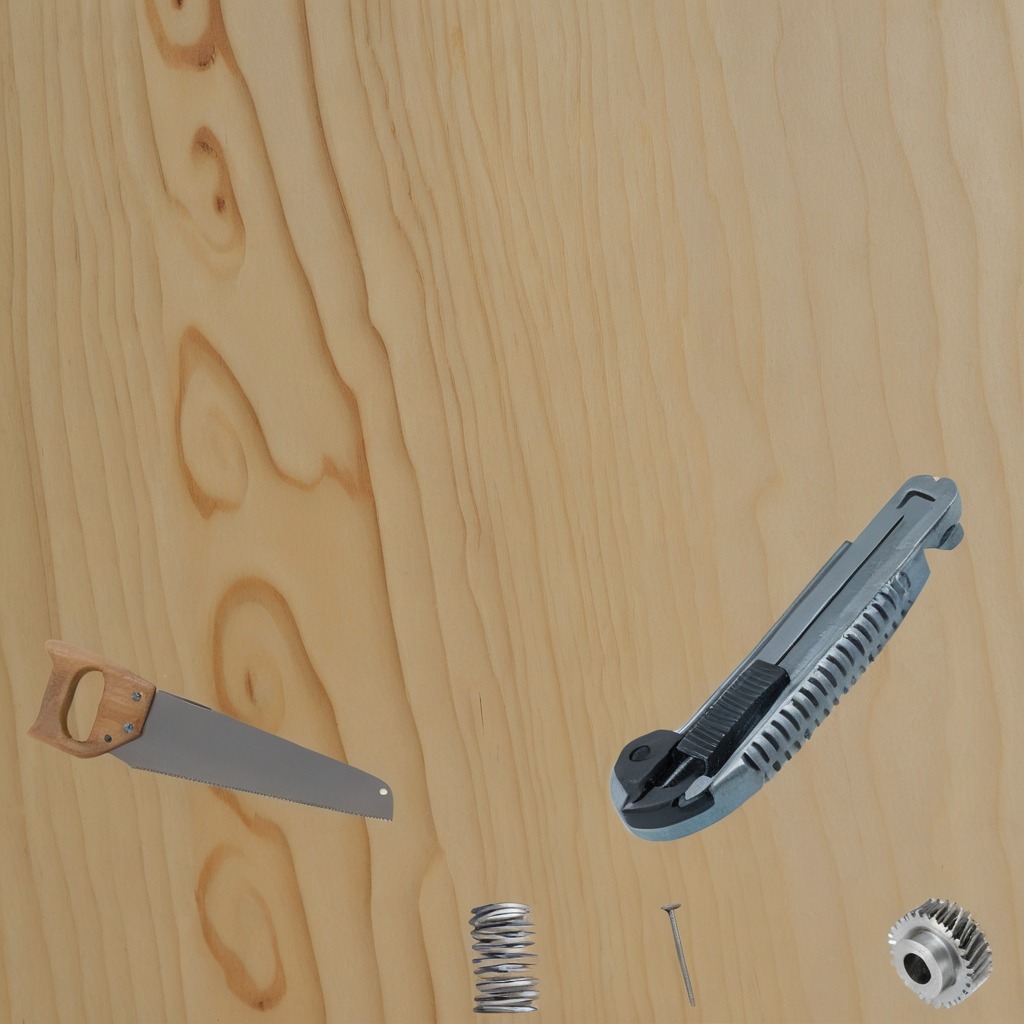
A steel gear with teeth, a utility knife, an iron nail, a coiled metal spring, and a handheld metal saw are lying on the plywood surface.